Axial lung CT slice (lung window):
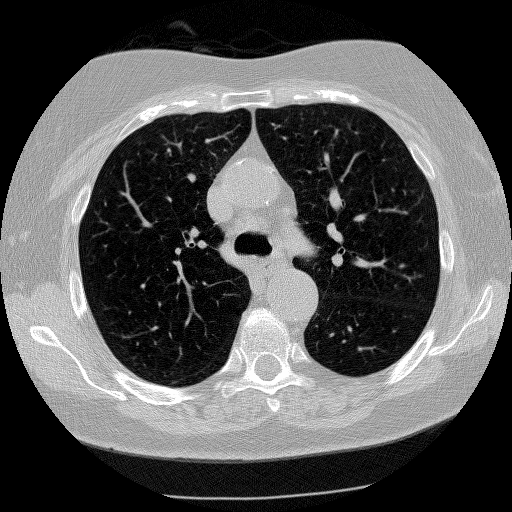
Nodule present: no